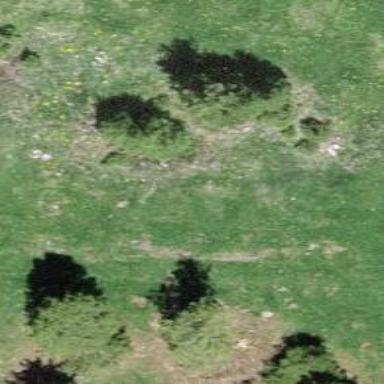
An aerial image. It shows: Single tag "natural: tree."